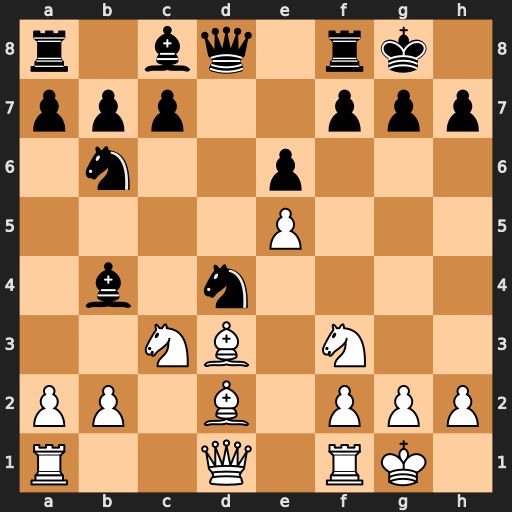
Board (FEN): r1bq1rk1/ppp2ppp/1n2p3/4P3/1b1n4/2NB1N2/PP1B1PPP/R2Q1RK1
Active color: w
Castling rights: -
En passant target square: -
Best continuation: Bxh7+ Kxh7 Ng5+